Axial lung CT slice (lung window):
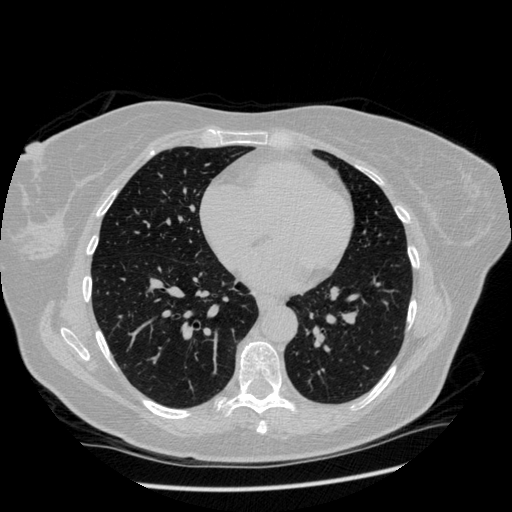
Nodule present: no